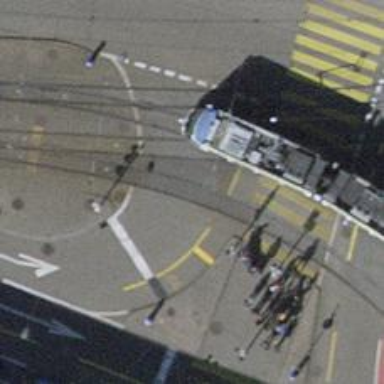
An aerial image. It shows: Crossing for the railway.